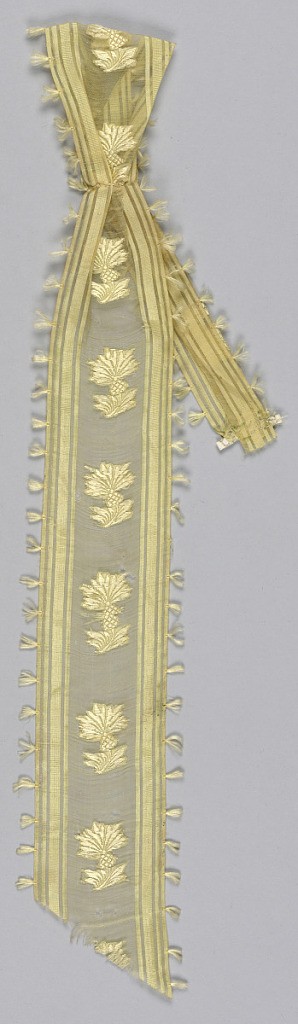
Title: Ribbon
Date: mid-19th century
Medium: silk Technique: gauze weave with supplementary weft
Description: Yellow gauze ribbon with tufts on selvage, stripes and brocaded thistle in self color.